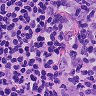
Metastatic tissue present: yes